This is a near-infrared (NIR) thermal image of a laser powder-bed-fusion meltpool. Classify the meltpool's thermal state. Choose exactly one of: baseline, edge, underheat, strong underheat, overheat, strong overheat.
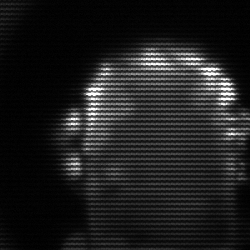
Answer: baseline